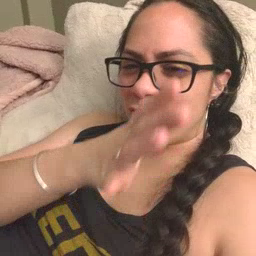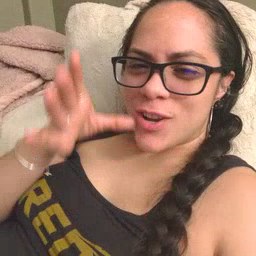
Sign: farm